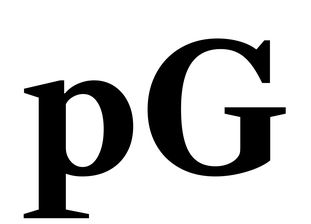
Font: LibreCaslonText_Bold